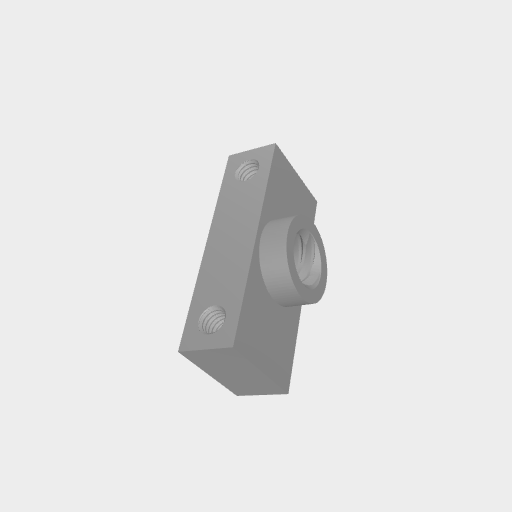
Part: LeadScrewVGuideNut